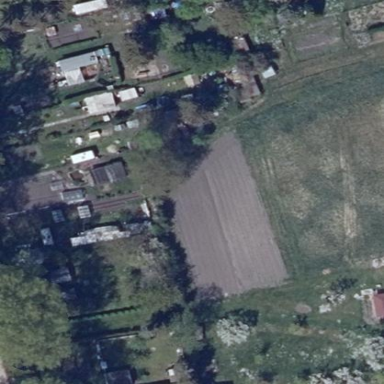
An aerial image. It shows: Allotments area.